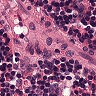
Metastatic tissue present: no